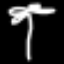
Label: palm tree